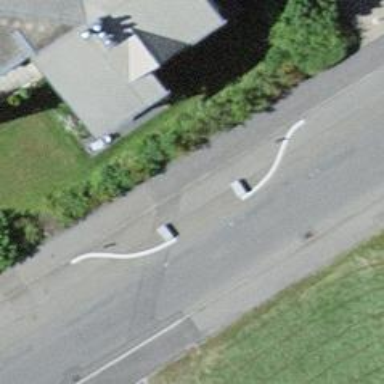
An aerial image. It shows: Traffic calming feature called choker.